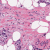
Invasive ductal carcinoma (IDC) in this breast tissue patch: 1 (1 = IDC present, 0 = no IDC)